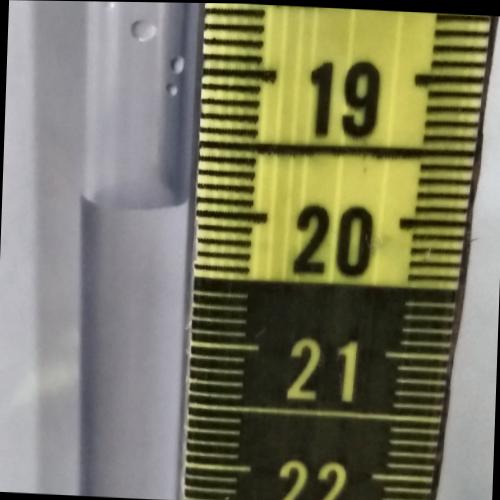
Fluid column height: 19.9 cm